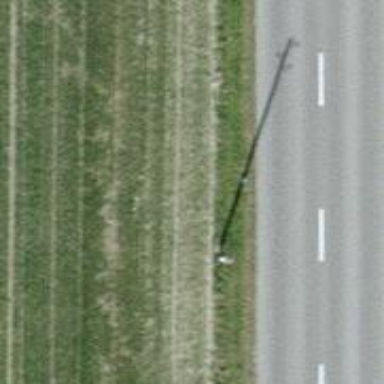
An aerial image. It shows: Power pole.